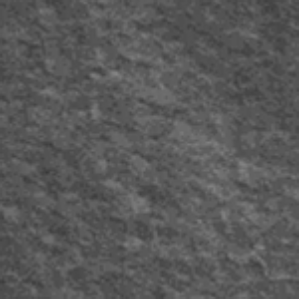
Label: frost